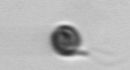
Label: flagellate